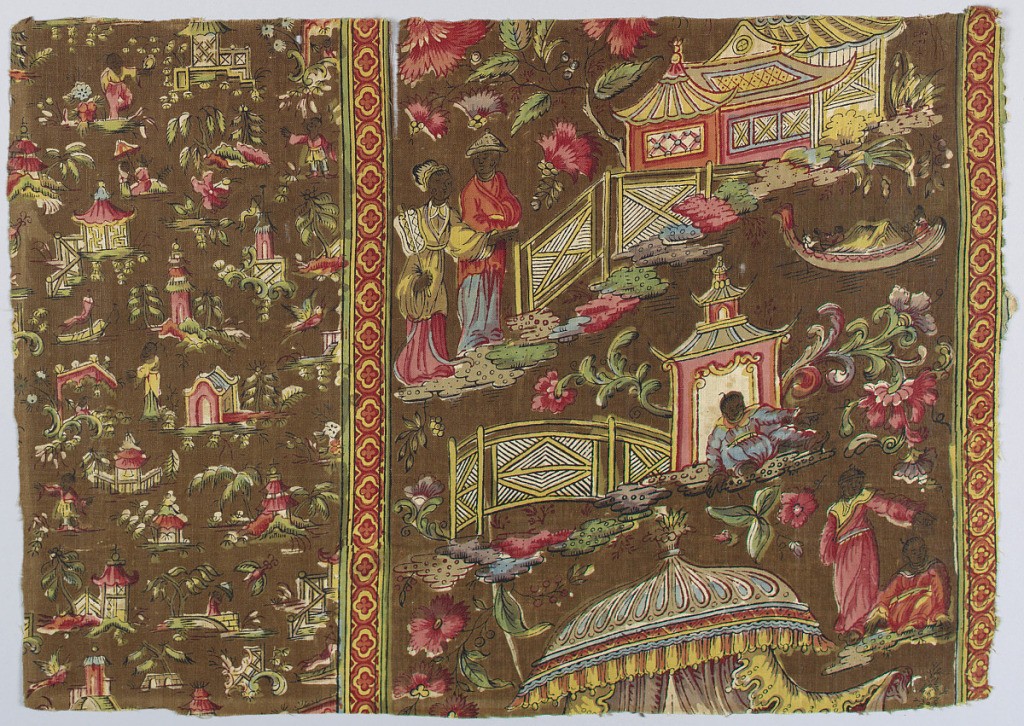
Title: Border
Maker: Charles Swainson, English
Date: early 19th century
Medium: cotton Technique: block-printed on plain weave
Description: Fragment of printed cotton; border design in chinoiserie showing incomplete temples and buildings.  An even smaller design of pavilions, bridges, and ships encloses the center on right side.  On either side, two small bands, vertical and geometric, help to overcome the difference in scale.  The design is carried out on a brown ground in shades of red, blue, green, yellow and white.